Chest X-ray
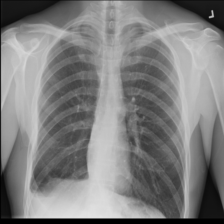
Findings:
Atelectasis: negative
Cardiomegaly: negative
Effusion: negative
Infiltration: negative
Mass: negative
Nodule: negative
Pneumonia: negative
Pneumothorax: negative
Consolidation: negative
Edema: negative
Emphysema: negative
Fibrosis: negative
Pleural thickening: negative
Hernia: negative